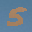
Label: 5